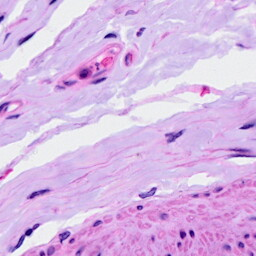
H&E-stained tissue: Ovarian